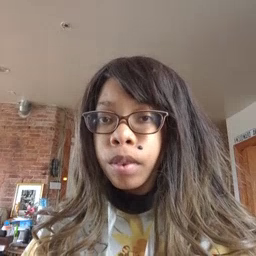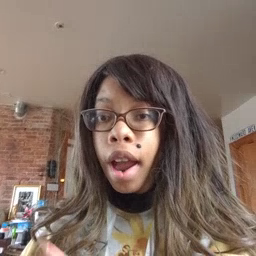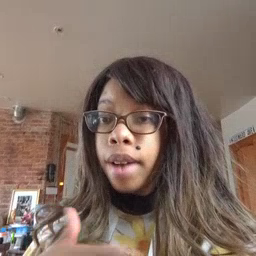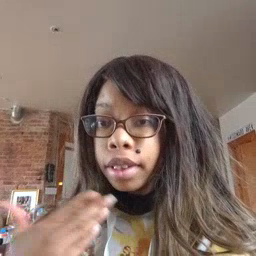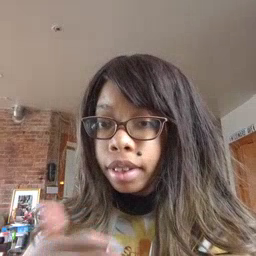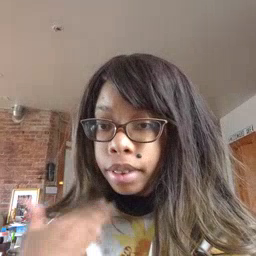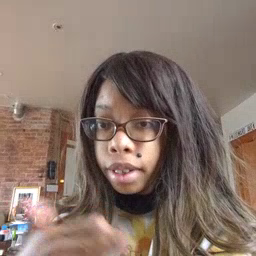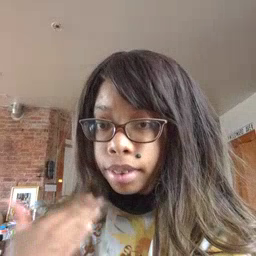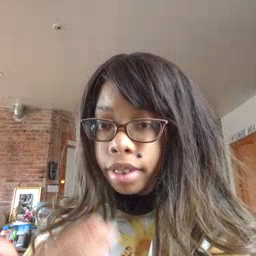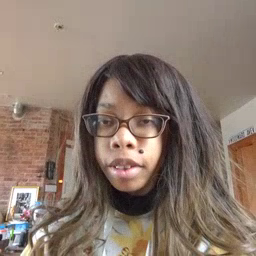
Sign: happy